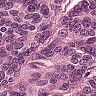
Metastatic tissue present: yes